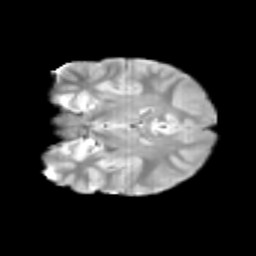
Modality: T2w
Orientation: coronal
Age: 11
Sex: male
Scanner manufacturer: siemens
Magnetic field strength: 3 T
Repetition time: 3.8 s
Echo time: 0.07 s